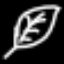
Label: leaf